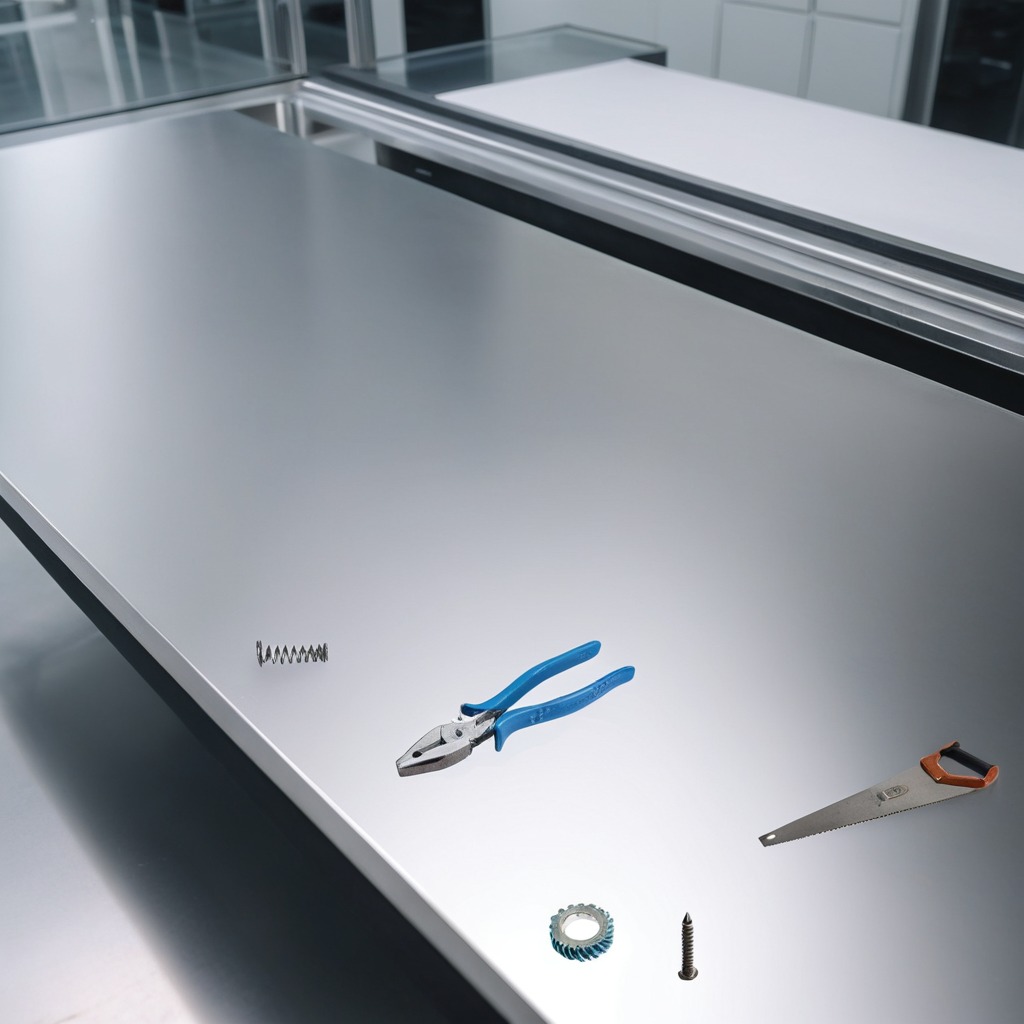
A steel gear with teeth, a metal machine screw, pliers, a coiled metal spring, and a handheld metal saw are lying on the stainless steel table in a high-end prototyping lab.